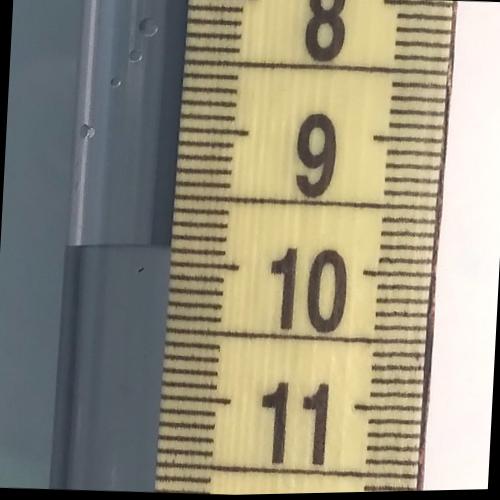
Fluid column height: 9.9 cm